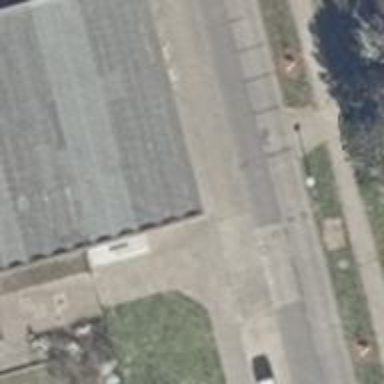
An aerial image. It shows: Concrete sidewalk.